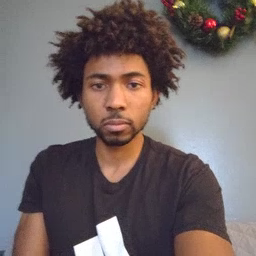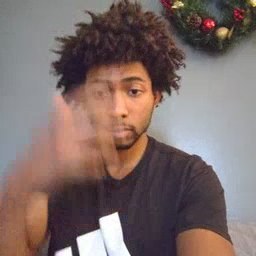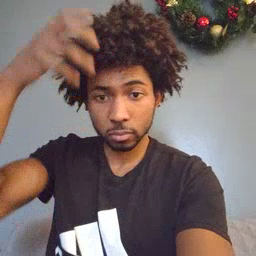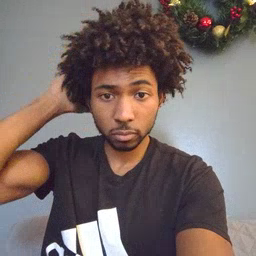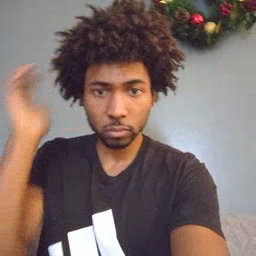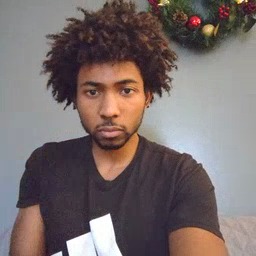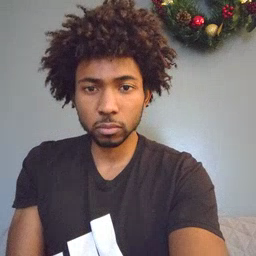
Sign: lion